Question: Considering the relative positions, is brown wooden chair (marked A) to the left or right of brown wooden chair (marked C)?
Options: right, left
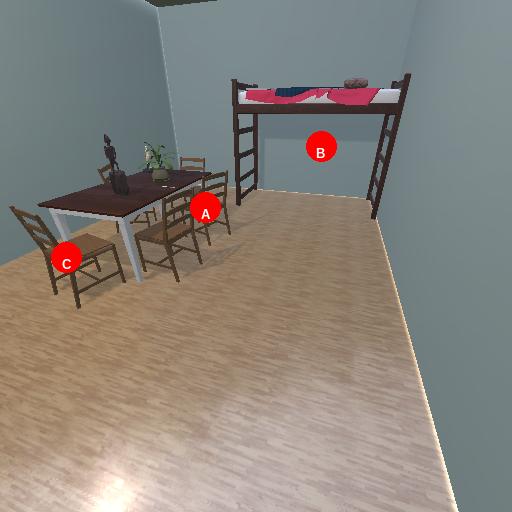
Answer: right